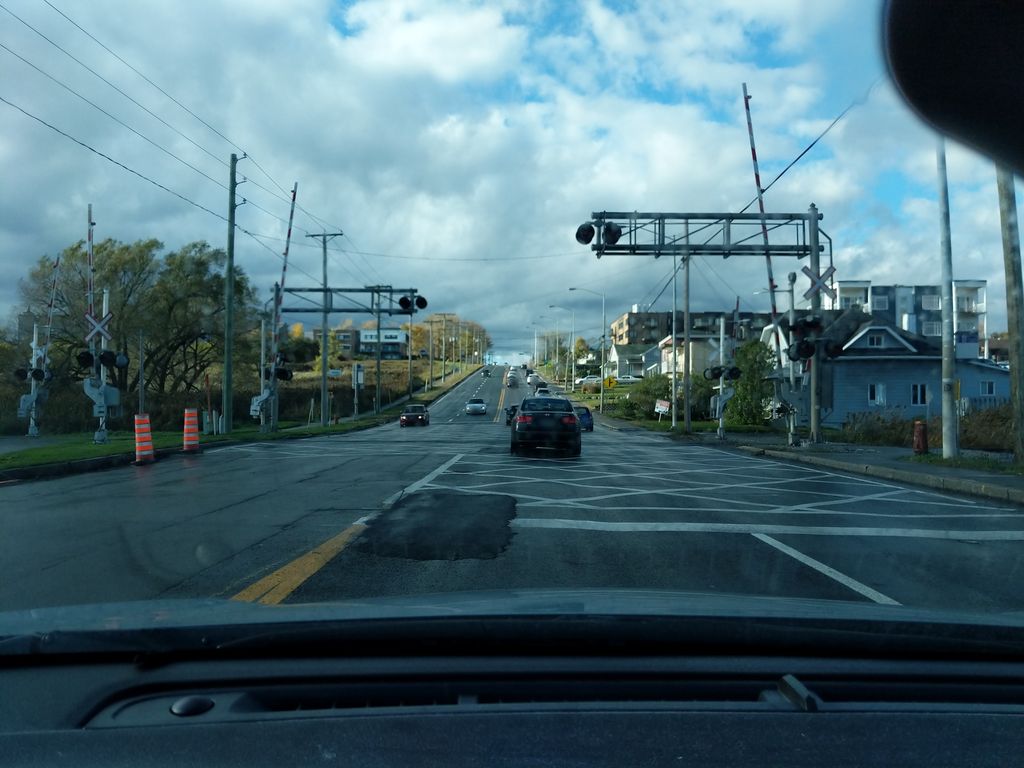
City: quebec_city